Question: Sorry i didn't know how to make sense of this in the title.
Basically i have a table with two row in.

now i want to show the reference and then all the doc columns on my page.
However you can see i have the same reference on two rows. if the user uploads documents with the same ref i want to be able to show all the docs, under the reference.
For example i want to look like this on page:
'''
<PHONE>
word.jpg
a17.gif
Matthew Smart CV.docx
word.jpg
a17.png
Matthew Smart CV.docx
'''
This is what i have done so far and got stuck
PHP/MYSQL:
'''
<?php
$query = "SELECT * ";
$query .= "FROM customers ";
$query .= "WHERE reference = <PHONE>";
$results = mysqli_query($connection, $query);
$cnt = 0;
$customer_doc = array();
while($customer_details = mysqli_fetch_assoc($results)) {
$customer_ref = $customer_details["reference"];
$cnt ++;
$customer_doc[] = $customer_details['doc' . $cnt];
}
echo $customer_ref;
?>
<pre>
<?php
print_r($customer_doc);
?>
</pre>
'''
I dont know how to do this.
Can anyone be kind enough to help me so i can learn from it?
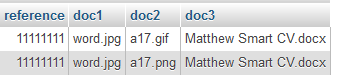
Answer: Assuming you would eventually be querying for more than one 'reference' value in a result set, the technique CBroe is mentioning in the main comment thread involves storing the last value for 'reference' on each iteration of the 'while' loop. If the value has changed from the previous one, you print the output. If it is the same, you do not need to print it in that loop and can instead just print the other columns.
### Option 1 compare variable to last iteration's value:
Note: I'm doing this with extremely raw output here, just bare 'echo' with a linebreak.
'''
// Start with an empty value for the "last one"
$last = null;
while ($customer_details = mysqli_fetch_assoc($results)) {
// Check if the newly fetched row differs from the previous value
if ($customer_details['reference'] != $last) {
// It is different! Print it out
echo $customer_details['reference'] . "
";
}
// Store this current one into the $last var for
// comparison on the next round
$last = $customer_details['reference'];
// Print the other columns...
echo $customer_details['doc1'] . "
";
echo $customer_details['doc2'] . "
";
echo $customer_details['doc3'] . "
";
}
'''
### Option 2 - indexed array storage (probably the best option, certainly the one I would use)
Now, suppose you want to store these into an array. This would be handy because you can make an array indexed by the 'reference' column, with sub-arrays for the other columns. This is easier and you don't need to check if the value changes. You need only to append a sub-array on every 'while' iteration.
'''
// Array to hold all results:
$all = array();
while ($customer_details = mysqli_fetch_assoc($results)) {
// Append a new sub-array of the 3 other cols to
// the main array's key by reference using the []
// array append syntax
$all[$customer_details['reference']][] = array(
'doc1' => $customer_details['doc1'],
'doc2' => $customer_details['doc2'],
'doc3' => $customer_details['doc3']
);
}
'''
The array now looks like
'''
Array (
'<PHONE>' => Array (
Array (
'doc1' => 'word.jpg'
'doc2' => 'a17.gif',
'doc3' => 'Matthew Smart CV.docx'
),
Array (
'doc1' => 'word.jpg'
'doc2' => 'a17.gif',
'doc3' => 'Matthew Smart CV.docx'
)
),
'222222' => Array (
Array (
'doc1' => 'xyz.jpg'
'doc2' => 'z17.gif',
'doc3' => 'Matthew Smart CV.pdf'
),
Array (
'doc1' => 'xyz.jpg'
'doc2' => 'z17.gif',
'doc3' => 'Matthew Smart CV.pdf'
),
)
'''
And so you can loop over it with a nested 'foreach'. The outer gets the 'reference' and the inner gets the other values:
'''
foreach ($all as $reference => $rows) {
// Write out the reference, which was the array key
echo $reference . "
";
// Then in a loop, write out the others
foreach ($rows as $row) {
echo $row['doc1'] . "
";
echo $row['doc2'] . "
";
echo $row['doc3'] . "
";
}
}
'''
### Option 3 - query hack:
This last one is a 'GROUP BY' hack you can use on your query. I don't exactly recommend it, but want to show it is possible. If you use <URL>' on the delimiter '||'.
'''
$query = "SELECT reference, GROUP_CONCAT(CONCAT_WS('||', doc1, doc2, doc3) SEPARATOR '||') AS docs FROM customers GROUP BY reference";
'''
This would produce rows literally structured like:
'''
<PHONE>, word.jpg||a17.gif||Matthew Smart CV.docx||word.jpg||a17.gif||Matthew Smart CV.docx
'''
That is, the 'reference' in a column, then all other strings joined by '||' as a column called 'docs'.
'''
// Execute the query, then fetch.
while ($customer_details = mysqli_fetch_assoc($results)) {
echo $customer_details['reference'] . "
";
// Then explode() the || delimited string with linebreaks
echo implode("
", explode("||", $customer_details['docs']));
}
'''
Again, I don't recommend actually using this, but it can be done this way.